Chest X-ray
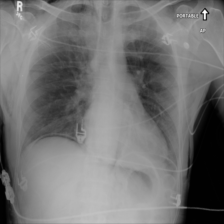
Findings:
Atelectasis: positive
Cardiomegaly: negative
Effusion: negative
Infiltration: negative
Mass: negative
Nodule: negative
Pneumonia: negative
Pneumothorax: negative
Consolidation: negative
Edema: negative
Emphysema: positive
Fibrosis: negative
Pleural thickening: negative
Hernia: negative